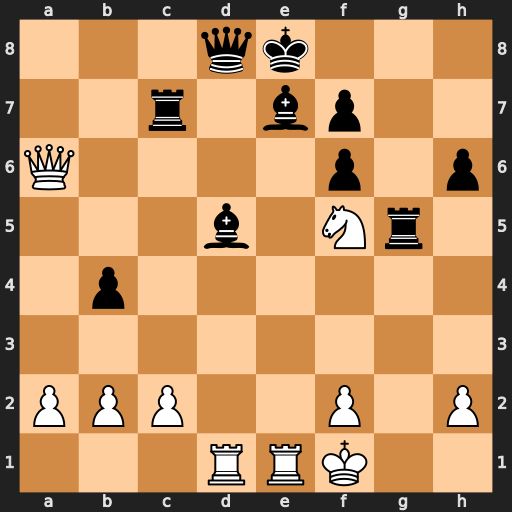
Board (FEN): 3qk3/2r1bp2/Q4p1p/3b1Nr1/1p6/8/PPP2P1P/3RRK2
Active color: w
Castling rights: -
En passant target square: -
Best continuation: Qb5+ Kf8 Rxd5